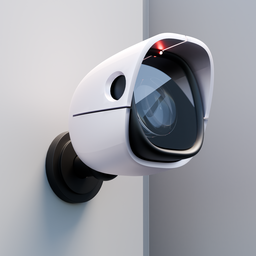
Label: electronics